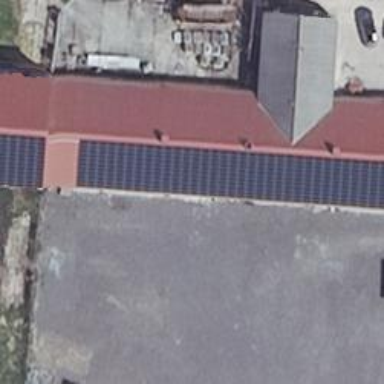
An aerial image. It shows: Solar photovoltaic panel generating electricity through small installation.